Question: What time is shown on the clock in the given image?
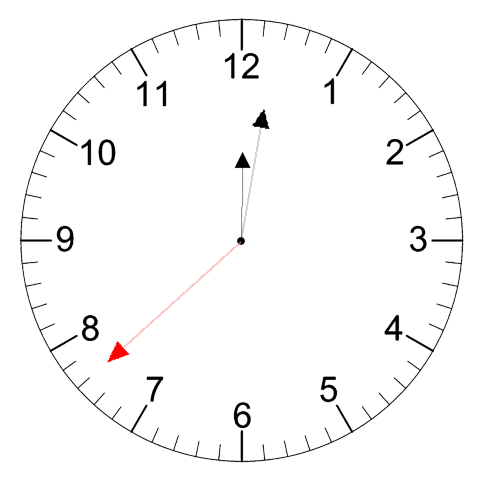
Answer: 12:01:38